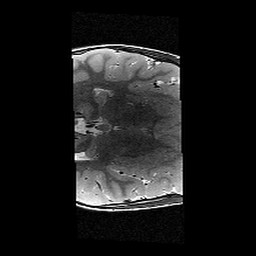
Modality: T2w
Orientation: axial
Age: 9
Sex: male
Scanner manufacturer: siemens
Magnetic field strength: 3 T
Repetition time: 9.23 s
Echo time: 0.067 s